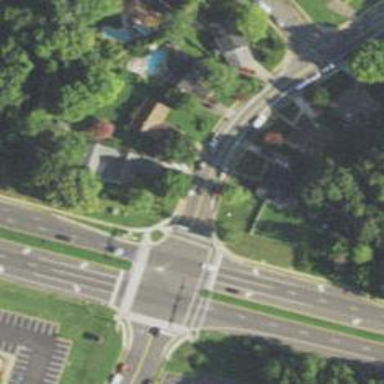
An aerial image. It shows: Marked crossing on the road.